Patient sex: M
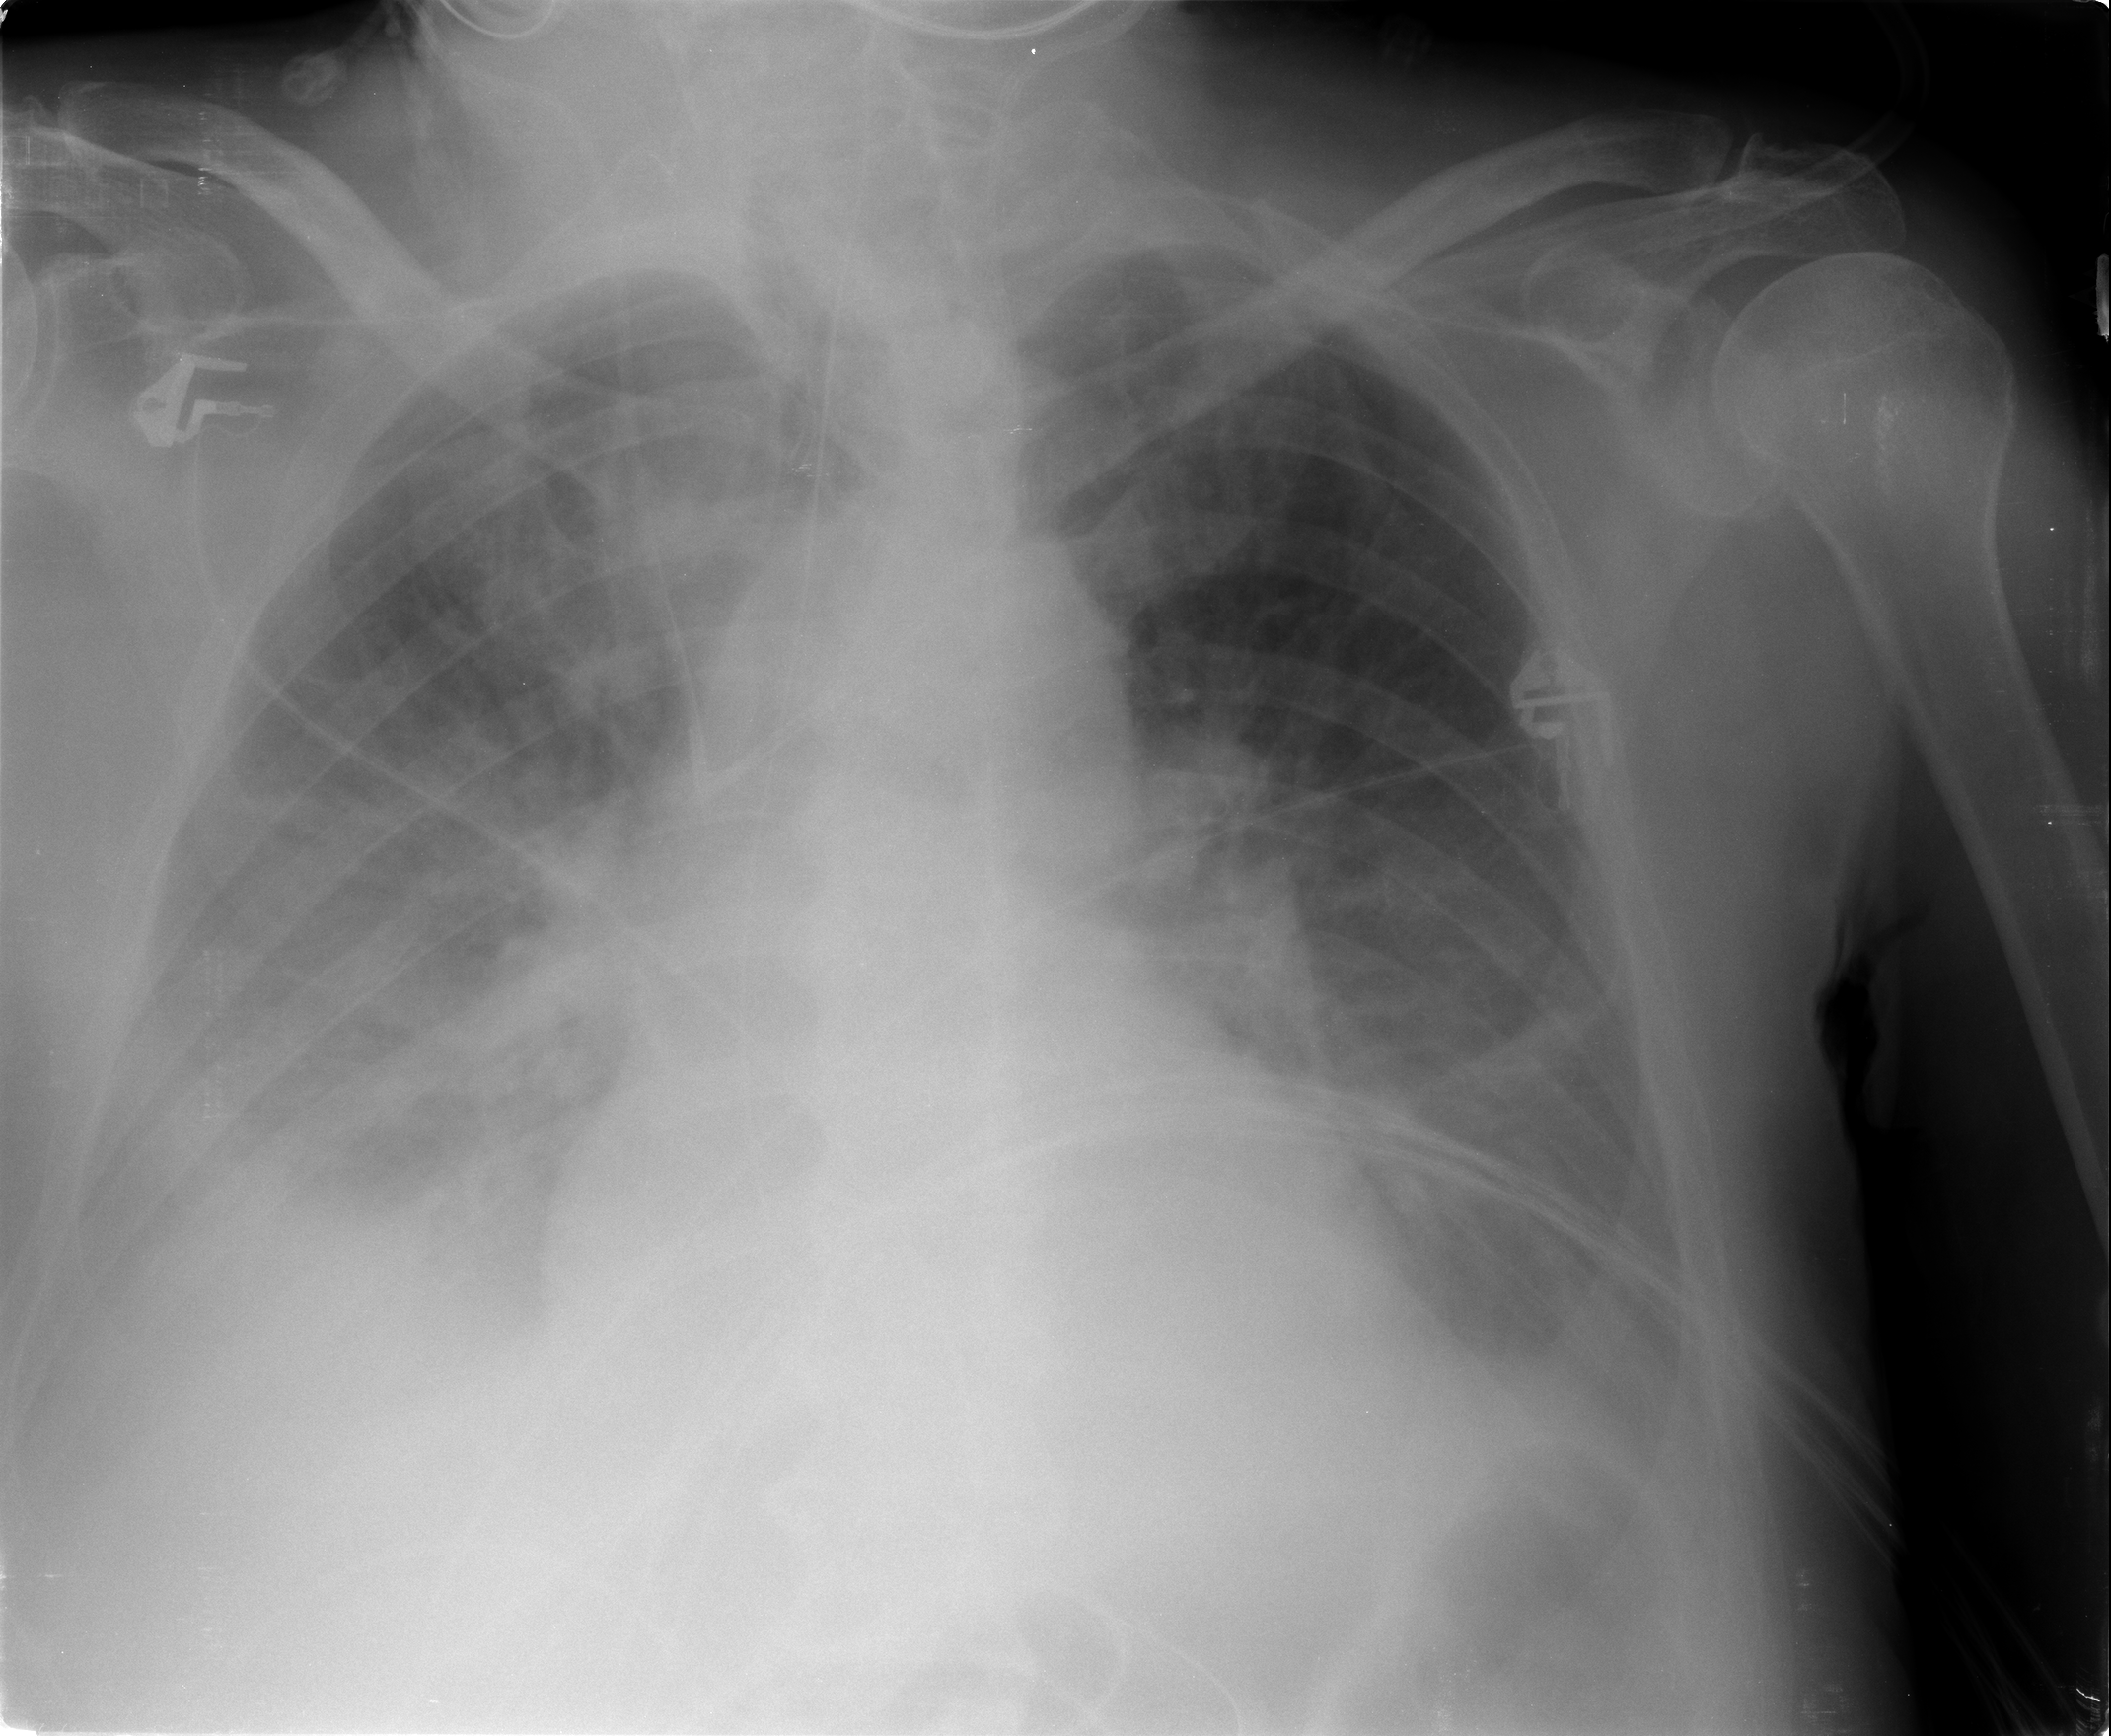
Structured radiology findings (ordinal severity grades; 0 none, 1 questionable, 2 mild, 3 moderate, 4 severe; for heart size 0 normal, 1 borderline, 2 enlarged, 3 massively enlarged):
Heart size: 0
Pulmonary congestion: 2
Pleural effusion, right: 2
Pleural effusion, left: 2
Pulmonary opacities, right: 2
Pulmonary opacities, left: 0
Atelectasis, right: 2
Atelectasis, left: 2